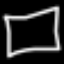
Label: square